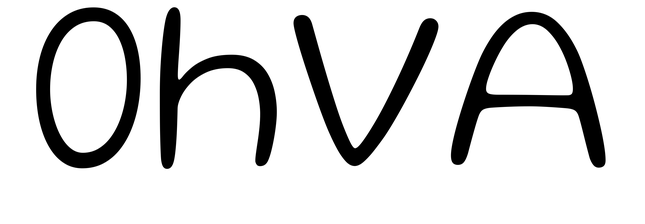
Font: Gluten_ExtraLight